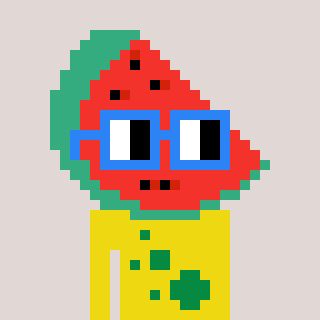
a pixel art character with square blue glasses, a watermelon-shaped head and a yellow-colored body on a warm background